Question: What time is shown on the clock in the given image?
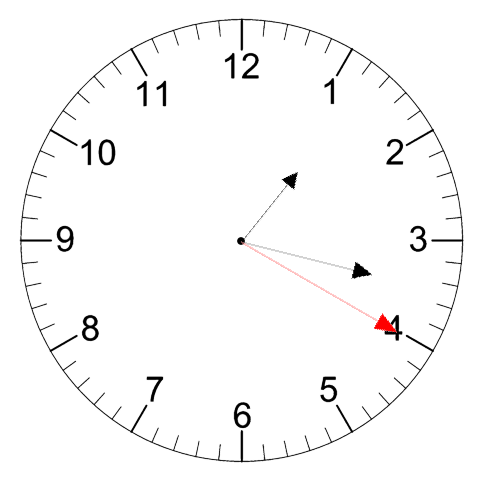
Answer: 01:17:20